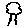
Label: tree